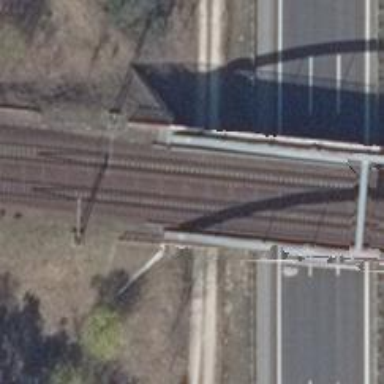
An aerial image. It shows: Railway bridge with electrified contact lines.